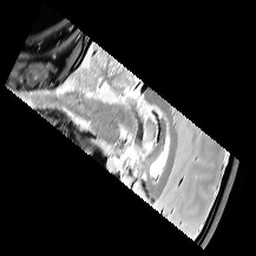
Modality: PDw
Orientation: sagittal
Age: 24
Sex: female
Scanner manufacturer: siemens
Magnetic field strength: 3 T
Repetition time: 6.49 s
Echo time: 0.016 s